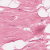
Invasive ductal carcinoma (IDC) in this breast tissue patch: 0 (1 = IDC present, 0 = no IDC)